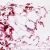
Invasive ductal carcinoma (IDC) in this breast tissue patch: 0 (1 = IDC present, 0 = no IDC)